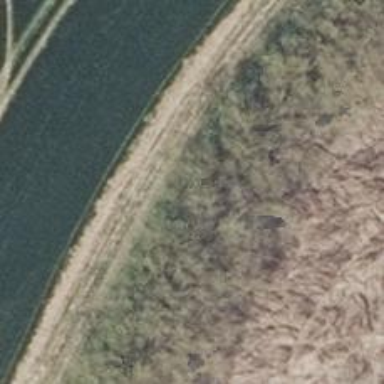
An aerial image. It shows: Row of deciduous broadleaved trees.